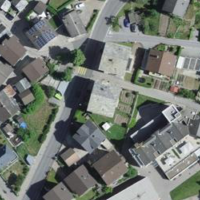
EUNIS habitat code: 54
Species observed at this site:
Volucella zonaria